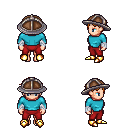
a pixel art fantasy rpg character, female body template, human, light skin, teal long-sleeve shirt, red pants, dark blonde short bangs hairstyle, chain helm, white cloth bandages, gold boots, four views (front, back, left, right), 2x2 character sprite sheet, small pixel art, hard edges, no anti-aliasing